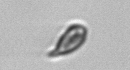
Label: Cryptophyta